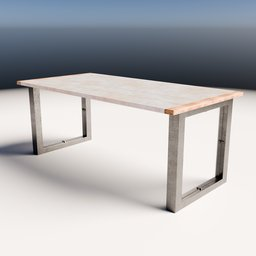
Label: furniture